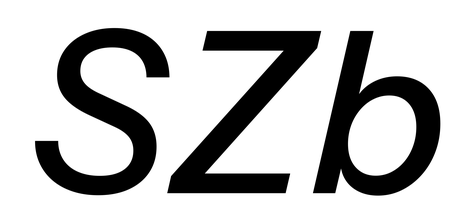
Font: InstrumentSans-Italic_Medium_Italic